Question: I'm trying to store an array of pointers to a node. In the createlist() function, I have initialized the array of pointers with
'linked_list_array[i] = createNode(-1);' for each item in the array.
Then I assigned it to 'list->linkedLists' with 'list->linkedLists = linked_list_array'.
It seems that once I return 'list' back into the main function, the value of 'list->linkedLists[0]->key' changed.
Why is it that the value changed?
'''
#include <stdio.h>
#include <stdlib.h>
#define NEG_INF (-32727)
struct leapList{
int maxHeight;
int curr_height;
struct Node **linkedLists;
double prob;
};
struct Node{
struct Node* next;
struct Node* below;
int key;
};
struct Node* createNode(int key){
struct Node* new_node = (struct Node*)malloc(sizeof(struct Node));
new_node->next = NULL;
new_node->below = NULL;
new_node->key = key;
return new_node;
}
struct leapList* createList(int maxheight, double p){
struct leapList* list = (struct leapList*)malloc(sizeof(struct leapList));
list->maxHeight = maxheight;
list->prob = p;
list->curr_height = 0;
struct Node* linked_list_array[maxheight];
for(int i=0;i<maxheight;i++){
linked_list_array[i] = createNode(-1);
}
list->linkedLists = (linked_list_array);
printf("key inside function: %d
", list->linkedLists[0]->key);
return list;
}
struct Node* insertNode(struct Node** headref, int key){
struct Node* curr_node = NULL;
struct Node* new_node = createNode(key);
if(*headref == NULL || (*headref)->key >= key){
new_node->next = *headref;
*headref = new_node;
}else{
curr_node = *headref;
while(curr_node->next!=NULL && curr_node->next->key < key){
curr_node = curr_node->next;
}
new_node->next = curr_node->next;
curr_node->next = new_node;
}
//printf("%d ", new_node->key);
return new_node;
}
int main(int argc, const char * argv[]) {
// insert code here...
struct leapList* list = createList(5, 0.5);
printf("key outside function: %d", list->linkedLists[0]->key);
struct Node* head_node = createNode(-37273);
insertNode(&head_node, 5);
insertNode(&head_node, 3);
insertNode(&head_node, 1);
return 0;
}
'''
This is what I get after running the program

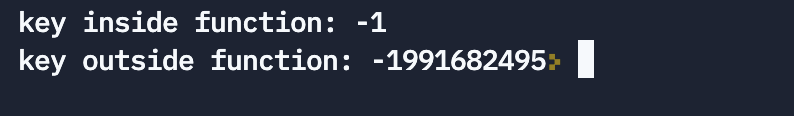
Answer: You set 'list->linkedLists' to point to a local ("automatic storage") variable.
'''
...
struct Node* linked_list_array[maxheight];
...
list->linkedLists = linked_list_array;
...
'''
It's no longer legal to access 'linked_list_array' after the function returns, yet that's what you end up doing. This is Undefined Behaviour.
You will need to 'malloc' the array.